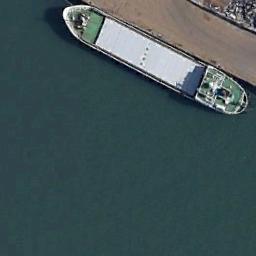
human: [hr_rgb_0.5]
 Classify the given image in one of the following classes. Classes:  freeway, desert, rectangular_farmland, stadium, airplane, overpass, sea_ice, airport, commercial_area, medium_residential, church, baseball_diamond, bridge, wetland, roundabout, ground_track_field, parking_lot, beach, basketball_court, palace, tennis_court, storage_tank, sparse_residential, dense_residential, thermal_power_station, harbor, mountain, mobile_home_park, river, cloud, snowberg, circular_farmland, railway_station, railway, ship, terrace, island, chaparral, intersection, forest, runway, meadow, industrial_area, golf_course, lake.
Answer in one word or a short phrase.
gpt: ship